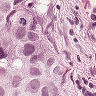
Metastatic tissue present: yes